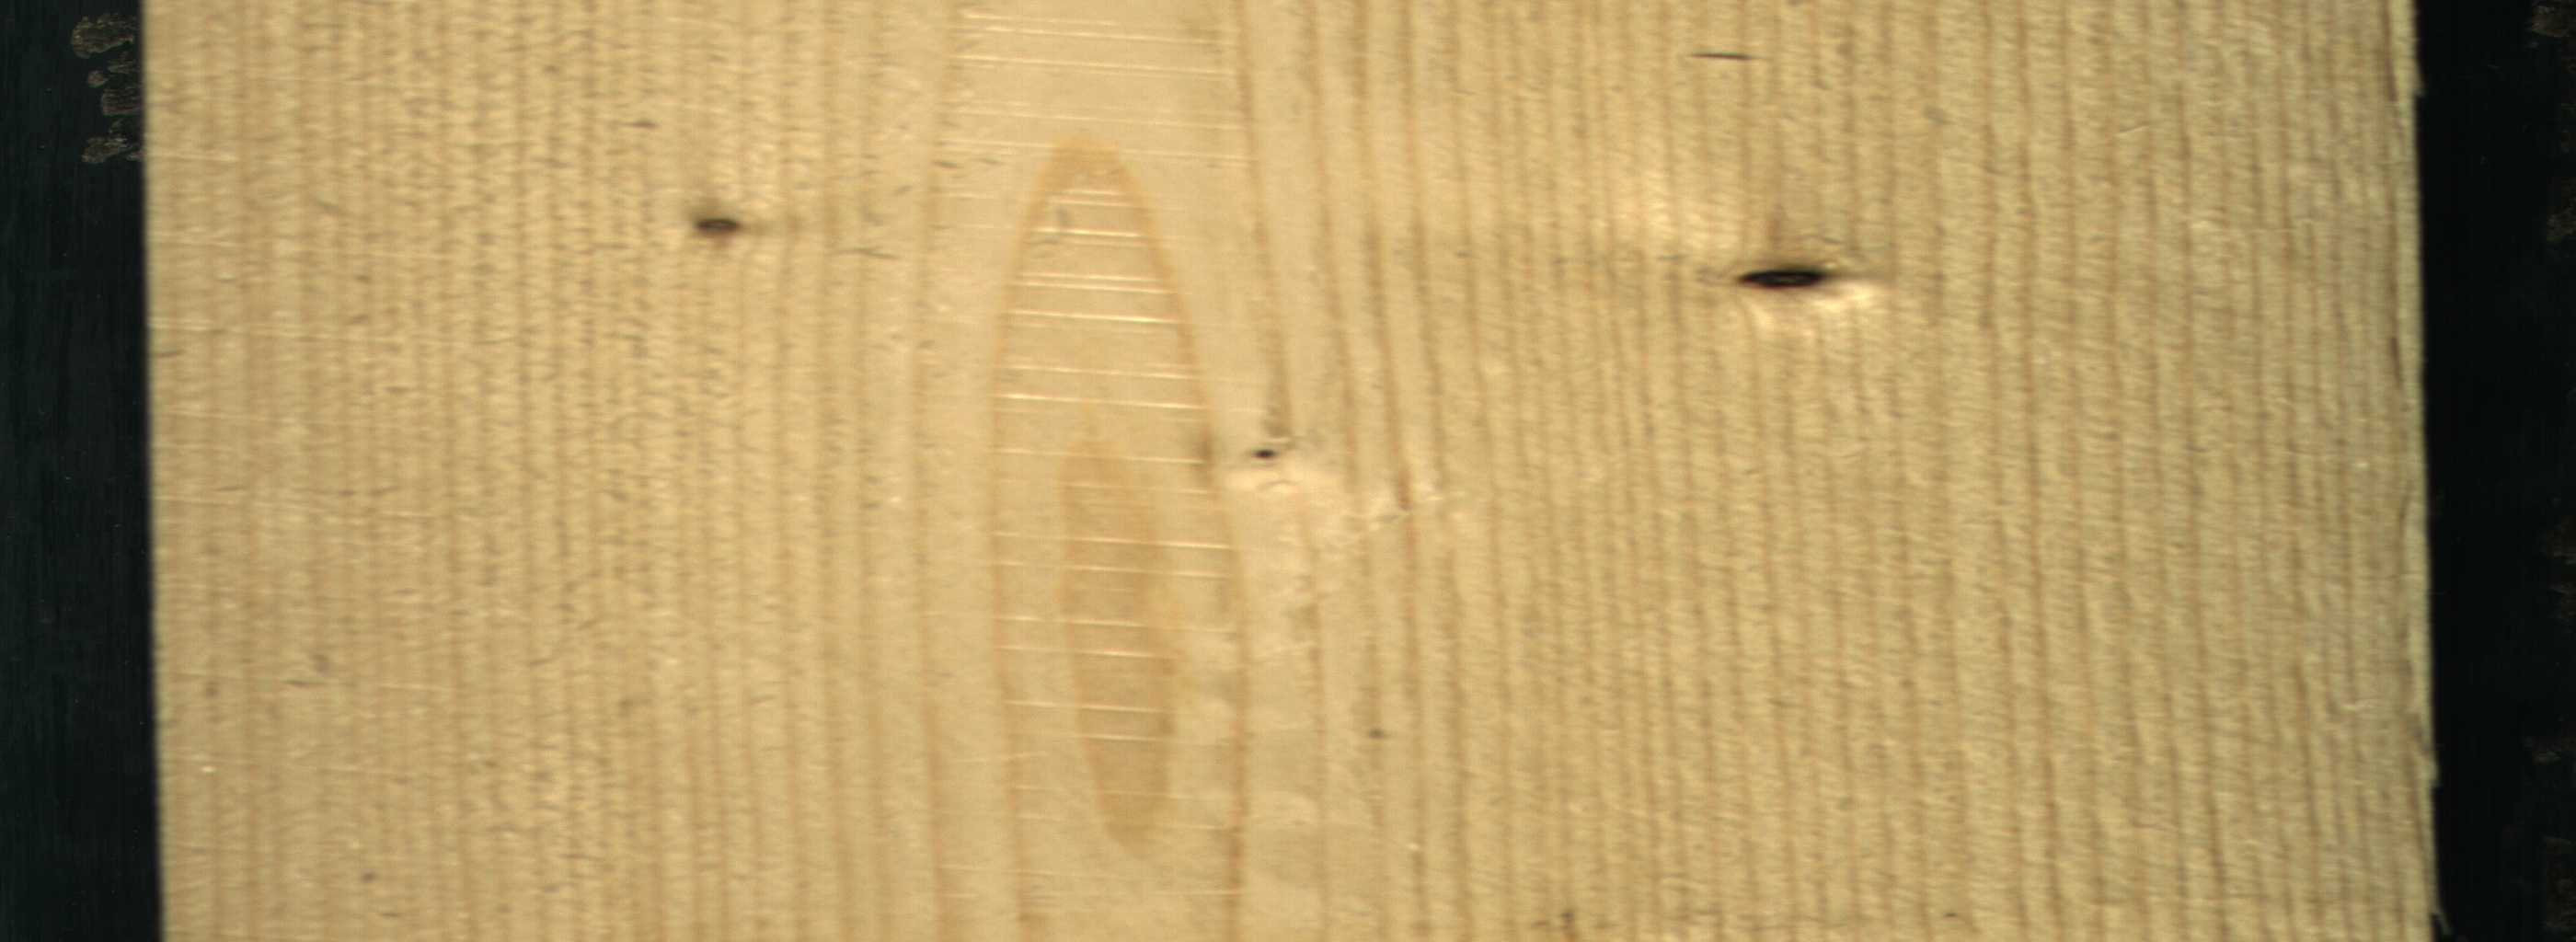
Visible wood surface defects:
Dead_Knot
Live_Knot